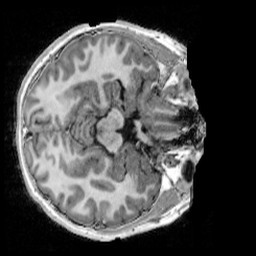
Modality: UNIT1_denoised
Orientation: axial
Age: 11
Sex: female
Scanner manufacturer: siemens
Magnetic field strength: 3 T
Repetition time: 4 s
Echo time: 0.00303 s